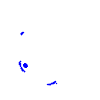
Particle: pion